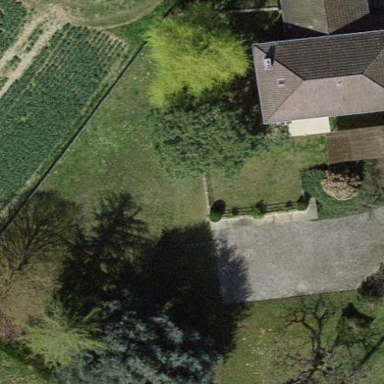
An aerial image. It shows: Farmyard area.